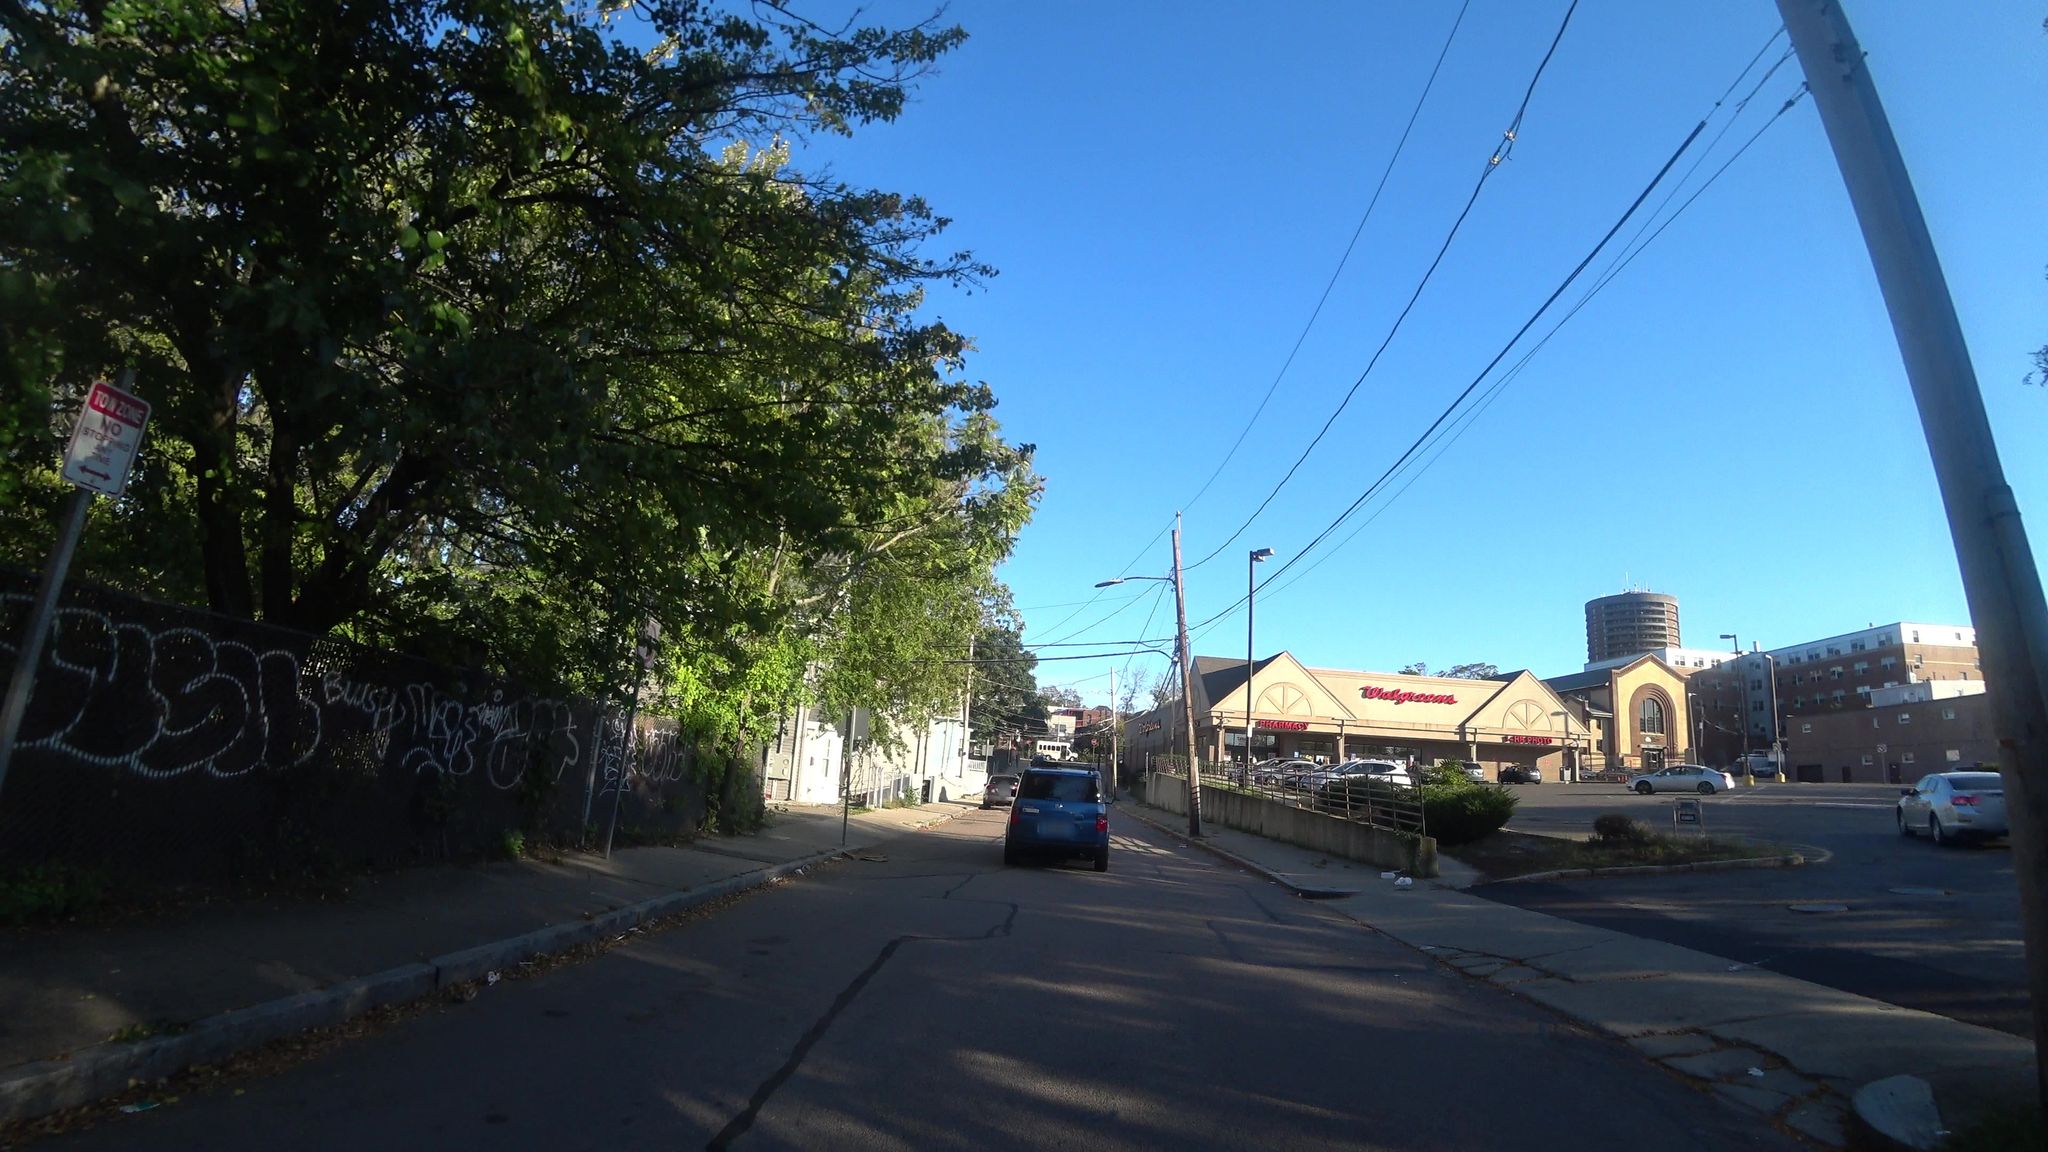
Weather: clear
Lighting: day
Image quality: good
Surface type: cycling surface
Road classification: residential
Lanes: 1
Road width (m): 12.2
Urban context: urban centre
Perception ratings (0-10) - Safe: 2.15, Lively: 7.45, Beautiful: 6.19, Boring: 3.97, Depressing: 1.14, Wealthy: 3.1